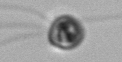
Label: flagellate_morphotype1